棱长为10cm的密闭正四面体容器内装有体积为$18\sqrt{2}\text{cm}^3$的水，翻转容器，使得水面至少与2条棱平行且水面是三角形，则水面面积的最小值为\underline{~~~~~~~~}$\text{cm}^2$。
【解答】
【答案】$\boldsymbol{9\sqrt{3}}$

【分析】首先分水面平行于一组对棱和水面平行于正四面体的一个面两种情况，舍去前一种情况，结合正四面体几何特征求出其体积，根据相似关系得到棱长比，进而求出面积即可。

【详解】若水面至少与2条棱平行，且这两条棱不共面，即两条棱为对棱时，
如图所示，若水面平行与$AS,BC$，不妨取特殊情况讨论，
记$AB,AC,SB,SC$中点分别为$N,M,P,Q$，

则$PQ \parallel BC \parallel MN$，$PQ=\frac{1}{2}BC=MN$，则四边形$MNPQ$为平行四边形，
即水面形状为平行四边形，不符合题意；

则水面至少平行的2条棱相交共面，不妨设水面为$\triangle DEF$，
下求正四面体体积，
如图所示，即$AB$中点为$G$，连接$CG$，设$SO \perp$平面$ABC$，则$O$是$CG$三等分点，
因为正四面体棱长为10，所以$OC=\frac{2}{3}CG=\frac{2}{3} \times 5\sqrt{3}=\frac{10\sqrt{3}}{3}$，
$S_{\triangle ABC}=\frac{1}{2} \times 10 \times 5\sqrt{3}=25\sqrt{3}$，
则$SO=\sqrt{SC^2-OC^2}=\sqrt{100-\frac{100}{3}}=\frac{10\sqrt{6}}{3}$，
所以$V_{S-ABC}=\frac{1}{3}S_{\triangle ABC} \cdot SO=\frac{1}{3} \times 25\sqrt{3} \times \frac{10\sqrt{6}}{3}=\frac{250\sqrt{2}}{3}$，

如下图所示，正四面体容器倒放时，棱锥$S-DEF$部分为水体部分，

设$SD=SE=SF=a$，
则$\frac{V_{S-DEF}}{V_{S-ABC}}=\frac{a^3}{10^3}$，则$a^3=18\sqrt{2} \div \frac{250\sqrt{2}}{3} \times 1000=216$，则$a=6$，
所以水面面积$S_{\triangle DEF}=\left(\frac{6}{10}\right)^2 \times S_{\triangle ABC}=\frac{9}{25} \times 25\sqrt{3}=9\sqrt{3}$；

如下图所示，正四面体容器正放时，棱台$ABC-DEF$部分为水体部分，

则$\frac{V_{S-ABC}-18\sqrt{2}}{V_{S-ABC}}=\frac{b^3}{10^3}$，
设$SD=SE=SF=b$，

则$\frac{V_{S-ABC}-18\sqrt{2}}{V_{S-ABC}}=\frac{b^3}{10^3}$，则$b^3=784>216$，水面面积更大，不符合。

综上，水面面积的最小值为$9\sqrt{3}\text{cm}^2$。

故答案为：$9\sqrt{3}$

【点睛】方法点睛：本题考查立体几何的综合应用。解决立体几何问题的常见方法有：
（1）定义法，通过相关的判定定理和性质定理直接求解；
（2）空间向量法，运用空间向量进行基底转化或者运用坐标法结合公式求解；
（3）转化法，通过转化与化归，将所求长度或角度转化求解。
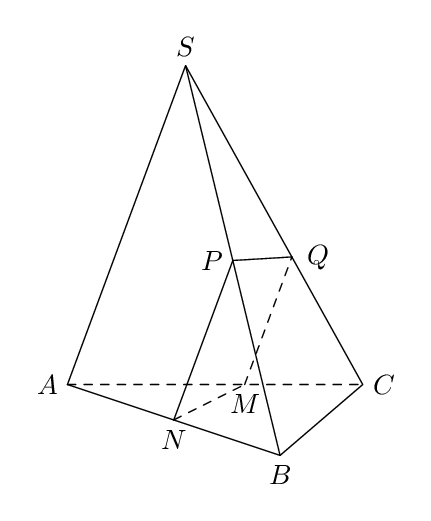
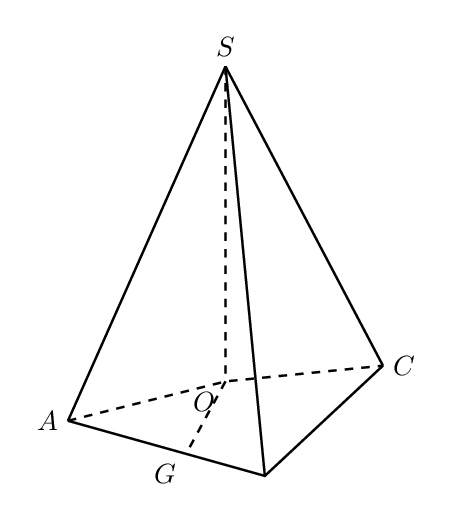
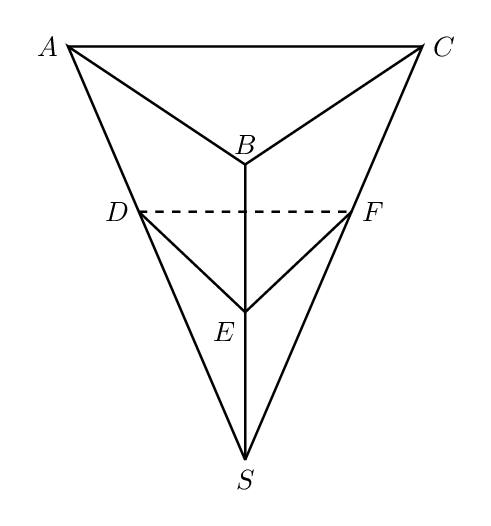
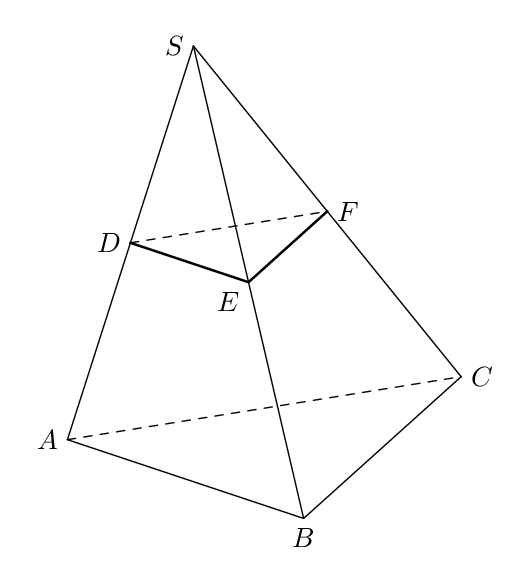